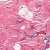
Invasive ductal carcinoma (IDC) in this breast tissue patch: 0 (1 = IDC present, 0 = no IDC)